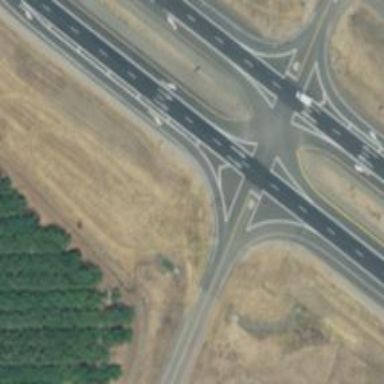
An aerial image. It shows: Trunk link highway.